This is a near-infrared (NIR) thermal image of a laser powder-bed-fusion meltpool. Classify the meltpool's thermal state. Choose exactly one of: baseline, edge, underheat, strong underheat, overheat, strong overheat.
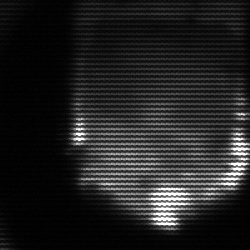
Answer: edge